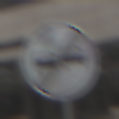
Verkehrszeichen: EndeUeberholverbot
Umgebung: Outdoor, Urban
Tageszeit: Midday
Wetter: Overcast
Licht: Natural
Jahreszeit: NotSpecified
Kontrast: LowContrast